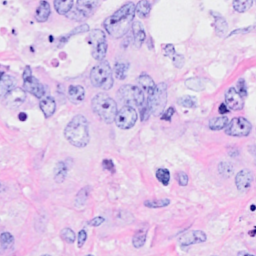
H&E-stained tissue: Breast